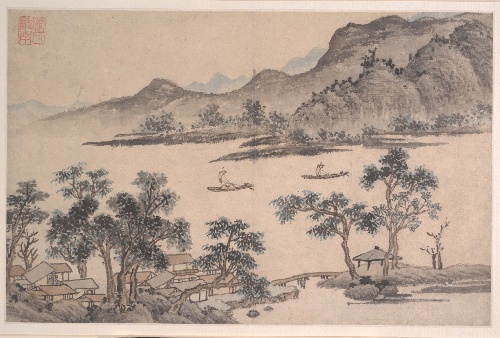
Artist: Shen Zhou
Artist bio: Chinese, 1427–1509
Object type: Album leaf
Classification: Paintings
Medium: Album leaf; ink and color on paper
Culture: China
Period: Ming (1368–1644) or Qing (1644–1911) dynasty
Dimensions: 9 5/8 x 14 13/16 in. (24.4 x 37.6 cm)
Department: Asian Art
Credit line: Bequest of Walter Carlebach, 1969
Accession year: 1969
Repository: Metropolitan Museum of Art, New York, NY
Tags: Mountains|Landscapes|Boats